Question: It seems like the app rewrite the necessary files into the storage when opening it, but it doesn't load. What might cause it?
What actually happens when clearing data?
Note:
It seems like it happens only for all Xamarin apps. When clearing data apps based on Android Studio, it works just fine.

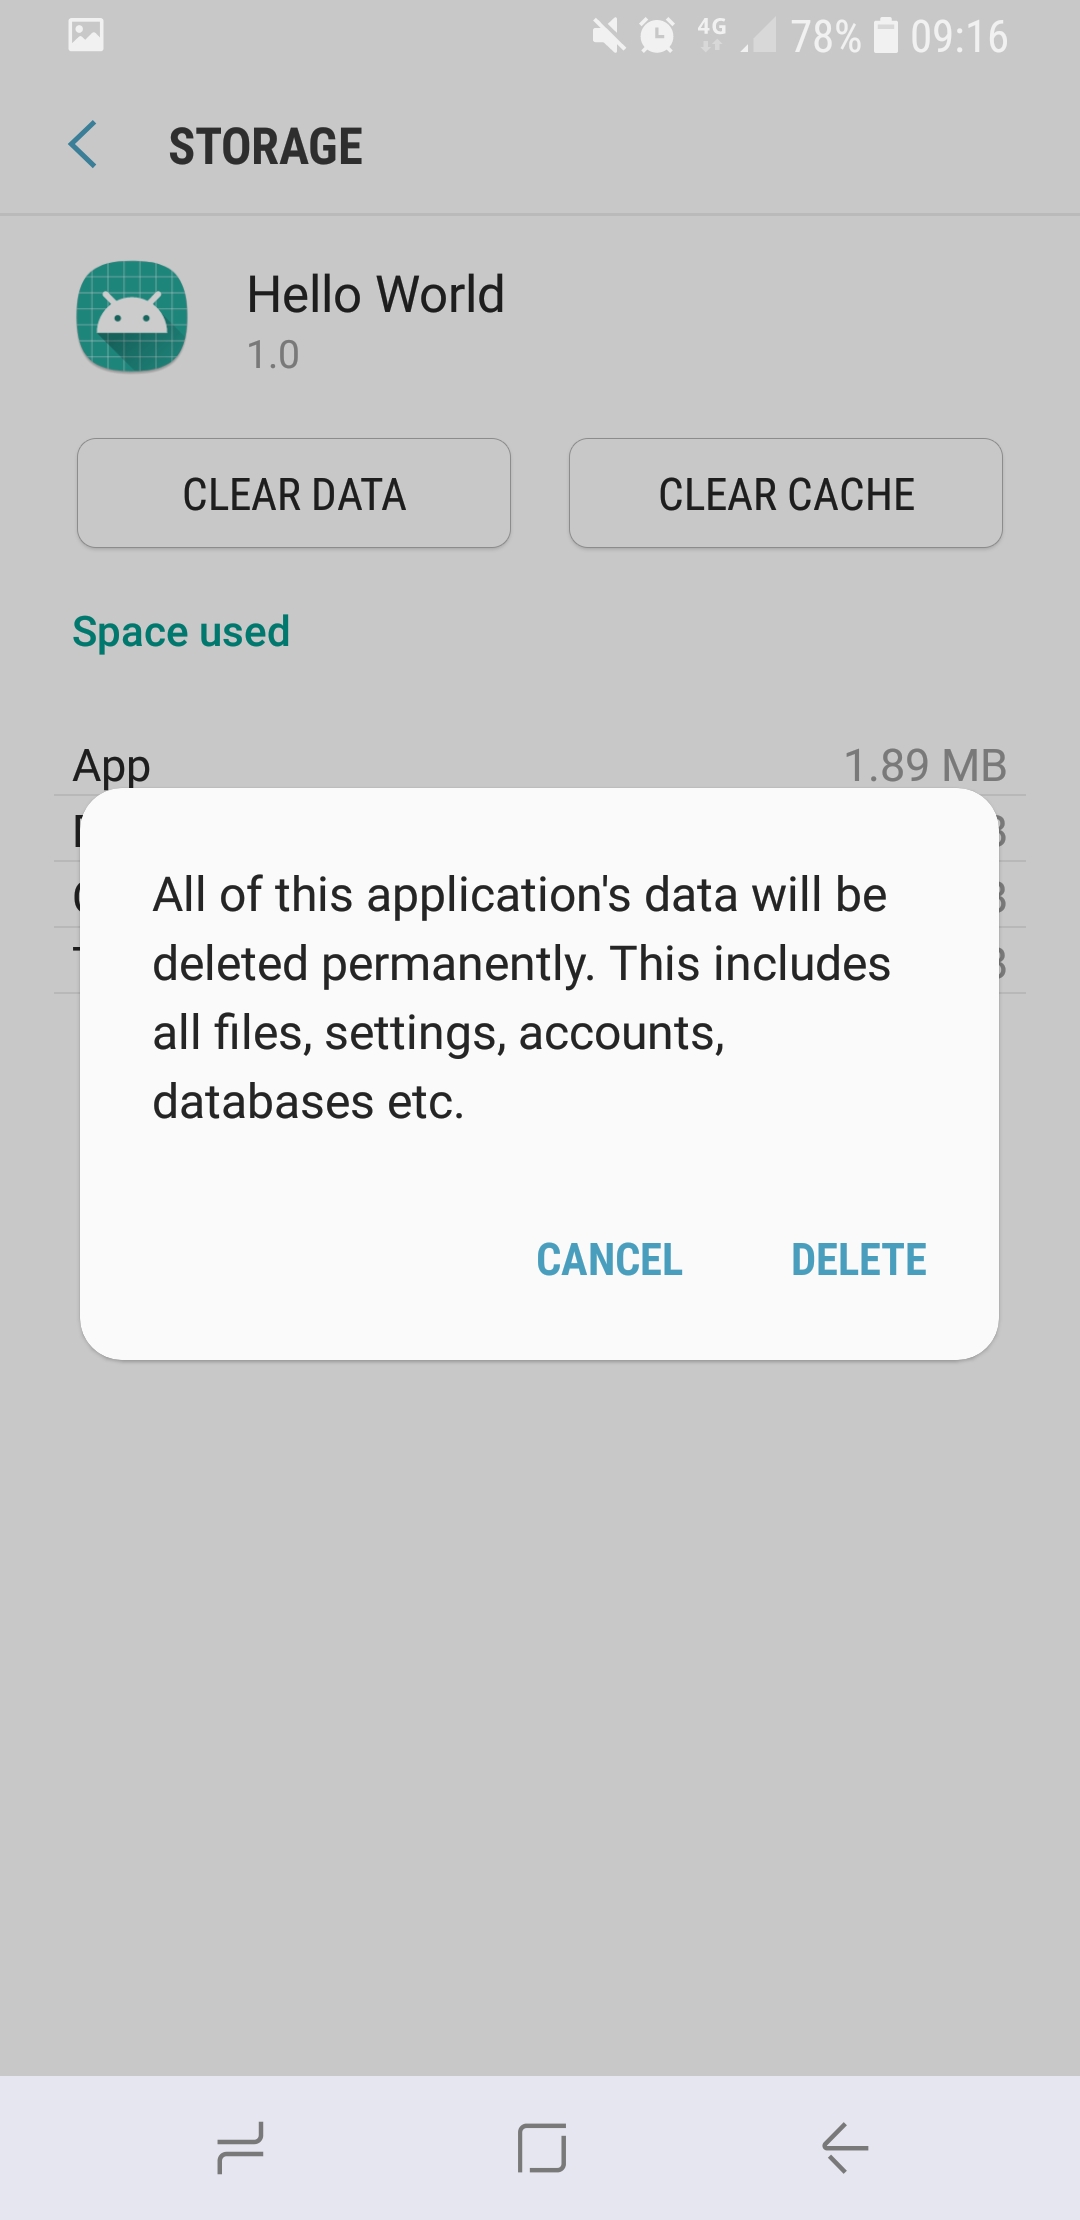
Answer: Well, Clearing data as it sounds simply just 'Clear the data' of your app. So if you had logged in to the app, it will remove the credentials saved in the phone memory plus it removes the cache data stored in the phone.
Also, it removes all the permissions that the user has granted access to earlier. So, the user will now have to give all the permissions again.